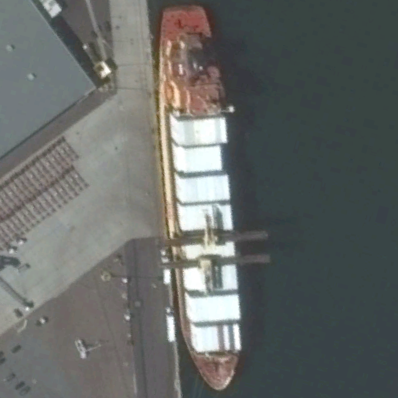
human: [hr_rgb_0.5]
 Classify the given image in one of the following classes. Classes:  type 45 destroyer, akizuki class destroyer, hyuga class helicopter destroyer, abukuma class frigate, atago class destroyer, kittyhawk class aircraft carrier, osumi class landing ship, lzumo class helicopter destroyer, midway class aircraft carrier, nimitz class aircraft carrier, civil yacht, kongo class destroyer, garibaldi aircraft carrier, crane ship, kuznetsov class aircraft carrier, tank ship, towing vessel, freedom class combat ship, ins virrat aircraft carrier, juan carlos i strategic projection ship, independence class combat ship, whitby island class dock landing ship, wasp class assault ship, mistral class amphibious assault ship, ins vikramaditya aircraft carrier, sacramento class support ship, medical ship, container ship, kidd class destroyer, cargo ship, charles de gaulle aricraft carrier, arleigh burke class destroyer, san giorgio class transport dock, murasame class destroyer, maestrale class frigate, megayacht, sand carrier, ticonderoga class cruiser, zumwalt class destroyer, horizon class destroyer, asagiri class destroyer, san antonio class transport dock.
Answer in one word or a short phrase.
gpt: Container ship